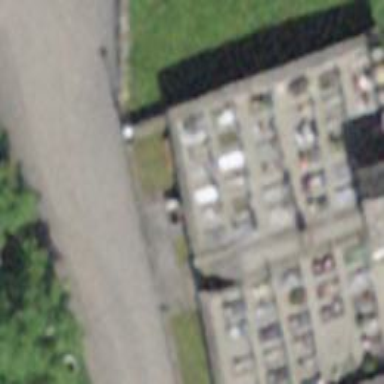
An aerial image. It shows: Cemetery.